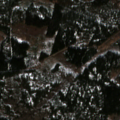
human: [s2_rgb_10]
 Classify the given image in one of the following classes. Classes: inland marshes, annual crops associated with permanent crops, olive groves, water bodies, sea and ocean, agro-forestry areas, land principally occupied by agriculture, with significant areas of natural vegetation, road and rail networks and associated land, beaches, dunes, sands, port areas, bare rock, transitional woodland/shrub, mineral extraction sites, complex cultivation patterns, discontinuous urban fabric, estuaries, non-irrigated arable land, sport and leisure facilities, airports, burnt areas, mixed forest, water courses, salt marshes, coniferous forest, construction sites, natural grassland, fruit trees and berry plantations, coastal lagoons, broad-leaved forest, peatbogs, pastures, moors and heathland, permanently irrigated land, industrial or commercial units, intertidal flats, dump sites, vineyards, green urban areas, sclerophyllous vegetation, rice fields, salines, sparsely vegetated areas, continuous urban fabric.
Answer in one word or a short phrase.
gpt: coniferous forest, mixed forest, transitional woodland/shrub